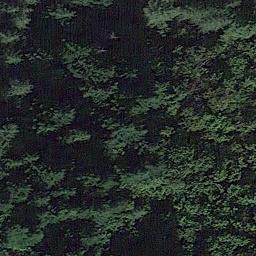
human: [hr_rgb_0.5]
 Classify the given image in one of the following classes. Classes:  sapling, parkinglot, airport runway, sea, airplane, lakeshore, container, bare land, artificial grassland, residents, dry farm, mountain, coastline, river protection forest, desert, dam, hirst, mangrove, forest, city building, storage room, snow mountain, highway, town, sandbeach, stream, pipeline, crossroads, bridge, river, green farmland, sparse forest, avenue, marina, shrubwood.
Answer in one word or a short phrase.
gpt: forest